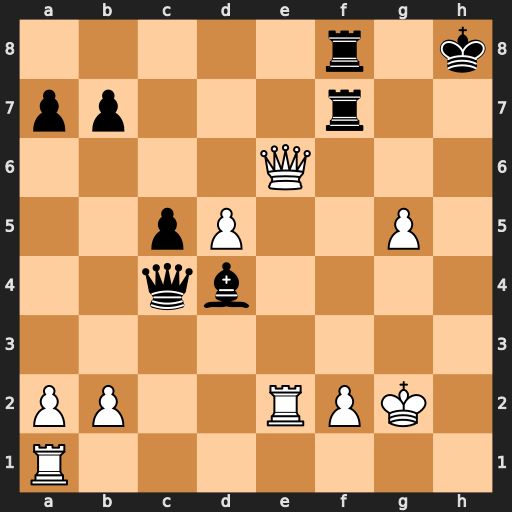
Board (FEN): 5r1k/pp3r2/4Q3/2pP2P1/2qb4/8/PP2RPK1/R7
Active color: w
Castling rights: -
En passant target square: -
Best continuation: Rh1+ Kg7 Qh6+ Kg8 Qg6+ Rg7 Qe6+